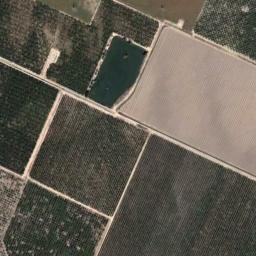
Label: rectangular_farmland